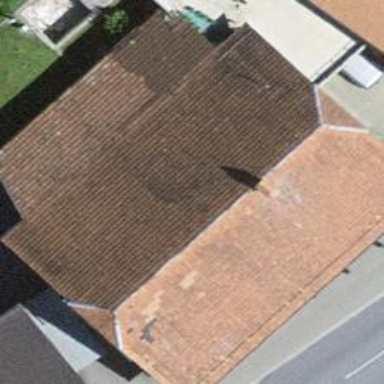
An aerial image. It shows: Farm building with half-hipped roof shape.